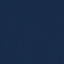
Land use / land cover: SeaLake